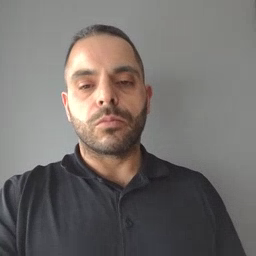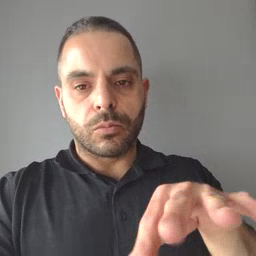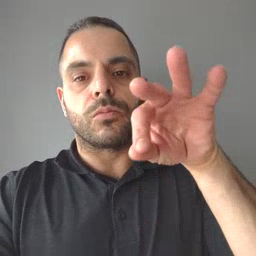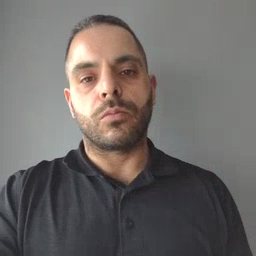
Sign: find